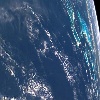
Label: water